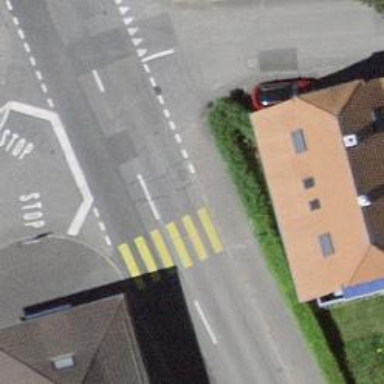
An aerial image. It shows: Uncontrolled crossing on the road.